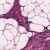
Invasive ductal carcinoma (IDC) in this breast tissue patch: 1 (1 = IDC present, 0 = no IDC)